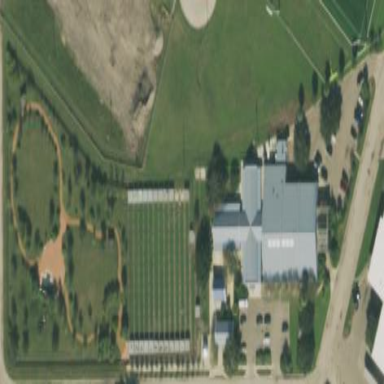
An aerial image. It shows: Commercial area featuring animal shelter.